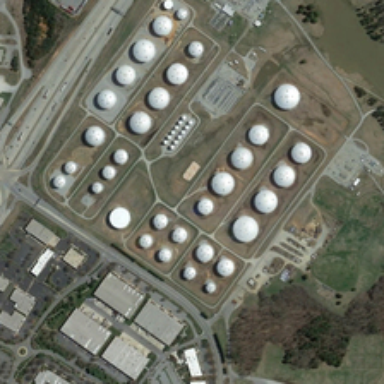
Many white storage tanks in different sizes are near a road and several buildings .